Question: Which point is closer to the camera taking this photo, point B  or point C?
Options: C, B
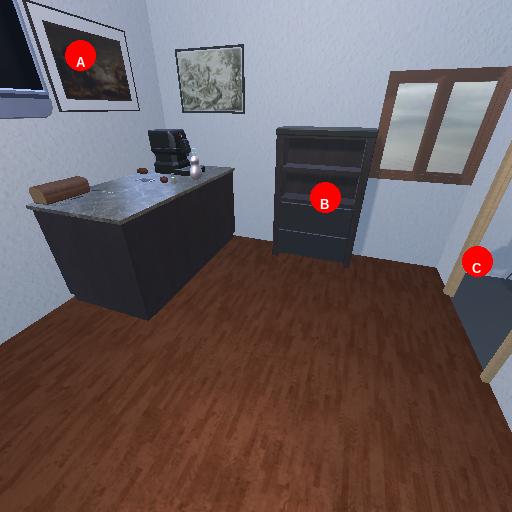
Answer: C